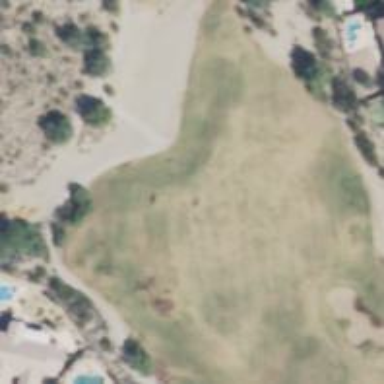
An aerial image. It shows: View of golf hole.